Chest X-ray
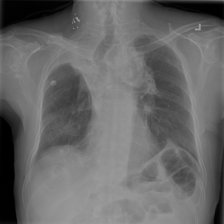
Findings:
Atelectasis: negative
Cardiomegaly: negative
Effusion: negative
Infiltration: negative
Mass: negative
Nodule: negative
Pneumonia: negative
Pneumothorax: positive
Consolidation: negative
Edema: negative
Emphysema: negative
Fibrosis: negative
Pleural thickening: negative
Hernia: negative